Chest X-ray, AP view. Patient: 15 years old, sex M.
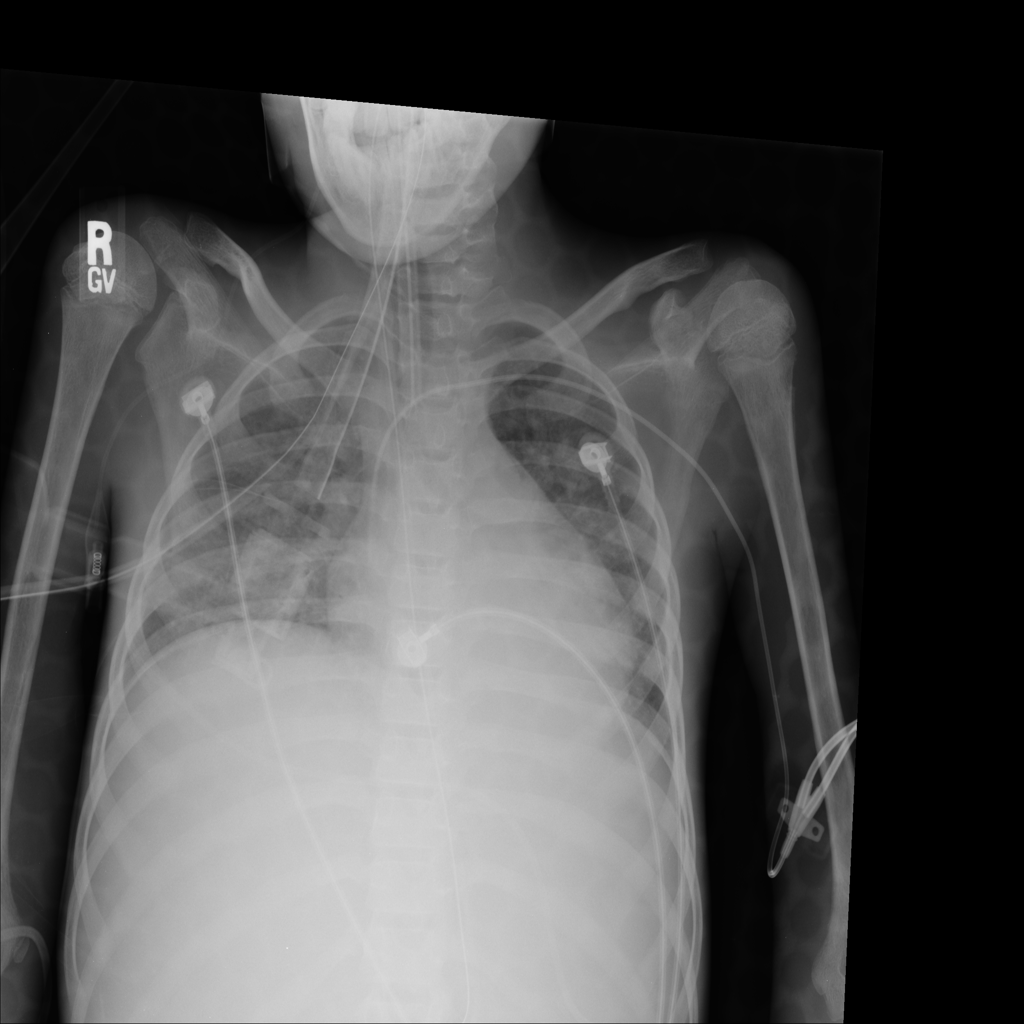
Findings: No Finding